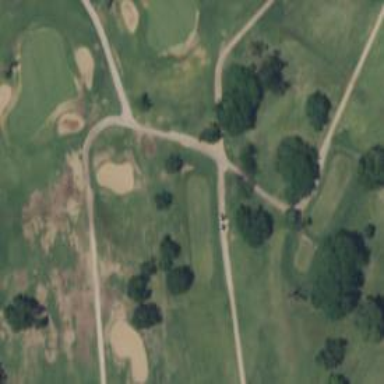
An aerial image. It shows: Path used for both walking and golf.